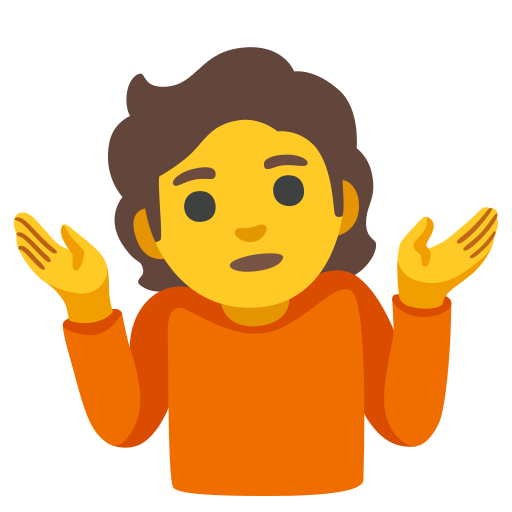
Emoji: 🤷